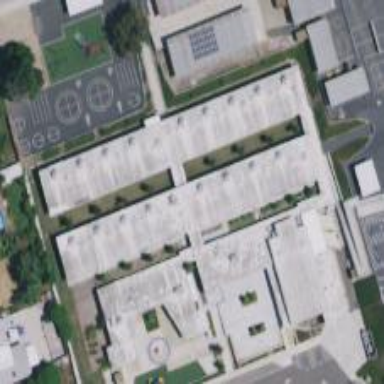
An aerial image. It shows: School.